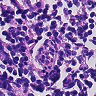
Metastatic tissue present: no